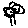
Label: tree